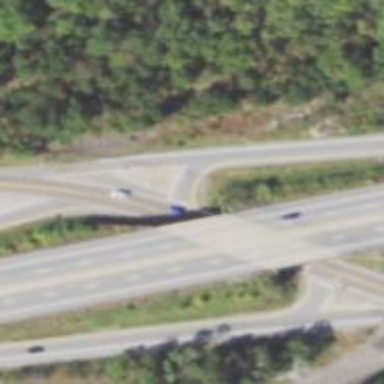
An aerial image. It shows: Asphalt road classified as primary highway with expressway characteristics.